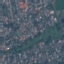
Label: Residential